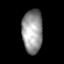
Tissue: prostate
Cell type: T cells
Senescence score: 0.7439
Nuclear area (px): 874
Mean DAPI intensity: 151.069